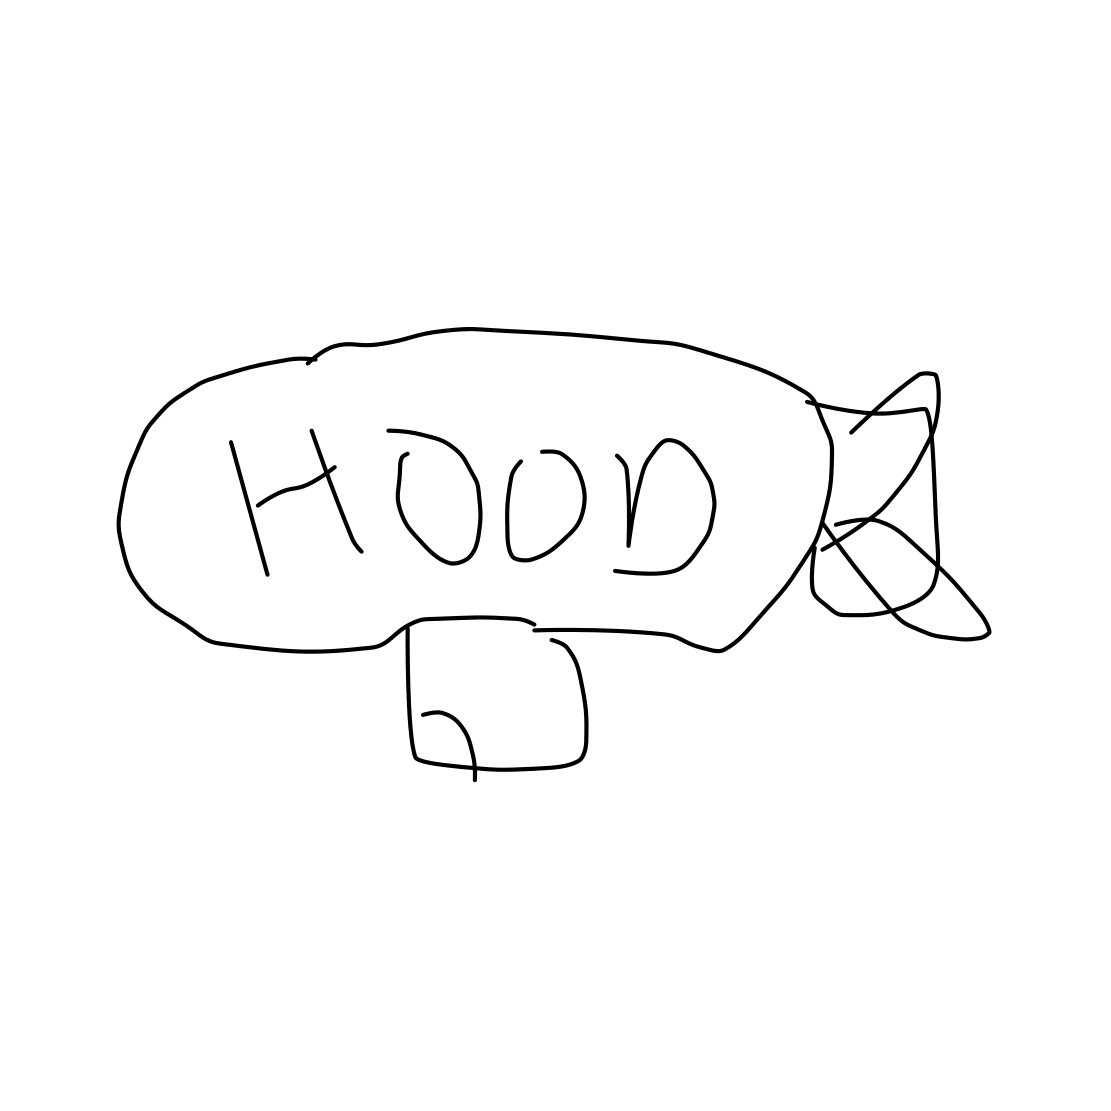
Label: blimp